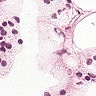
Metastatic tissue present: no